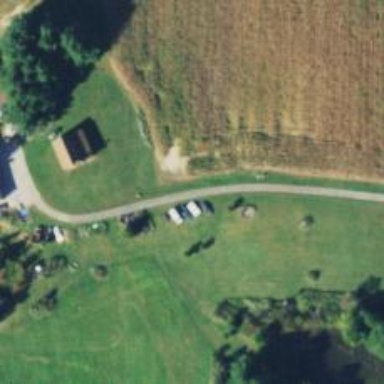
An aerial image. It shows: Driveway.